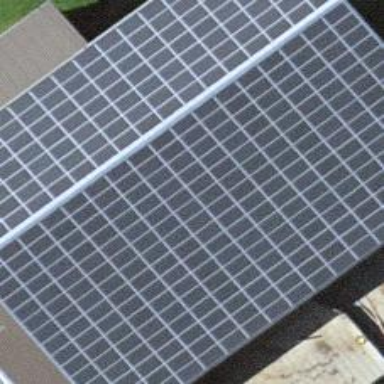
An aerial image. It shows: Solar power generator utilizing photovoltaic technology with solar photovoltaic panels.